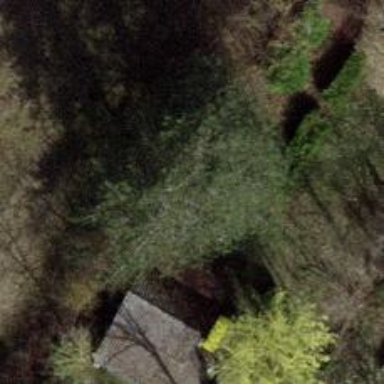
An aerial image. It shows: Evergreen needle-leaved tree.